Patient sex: M
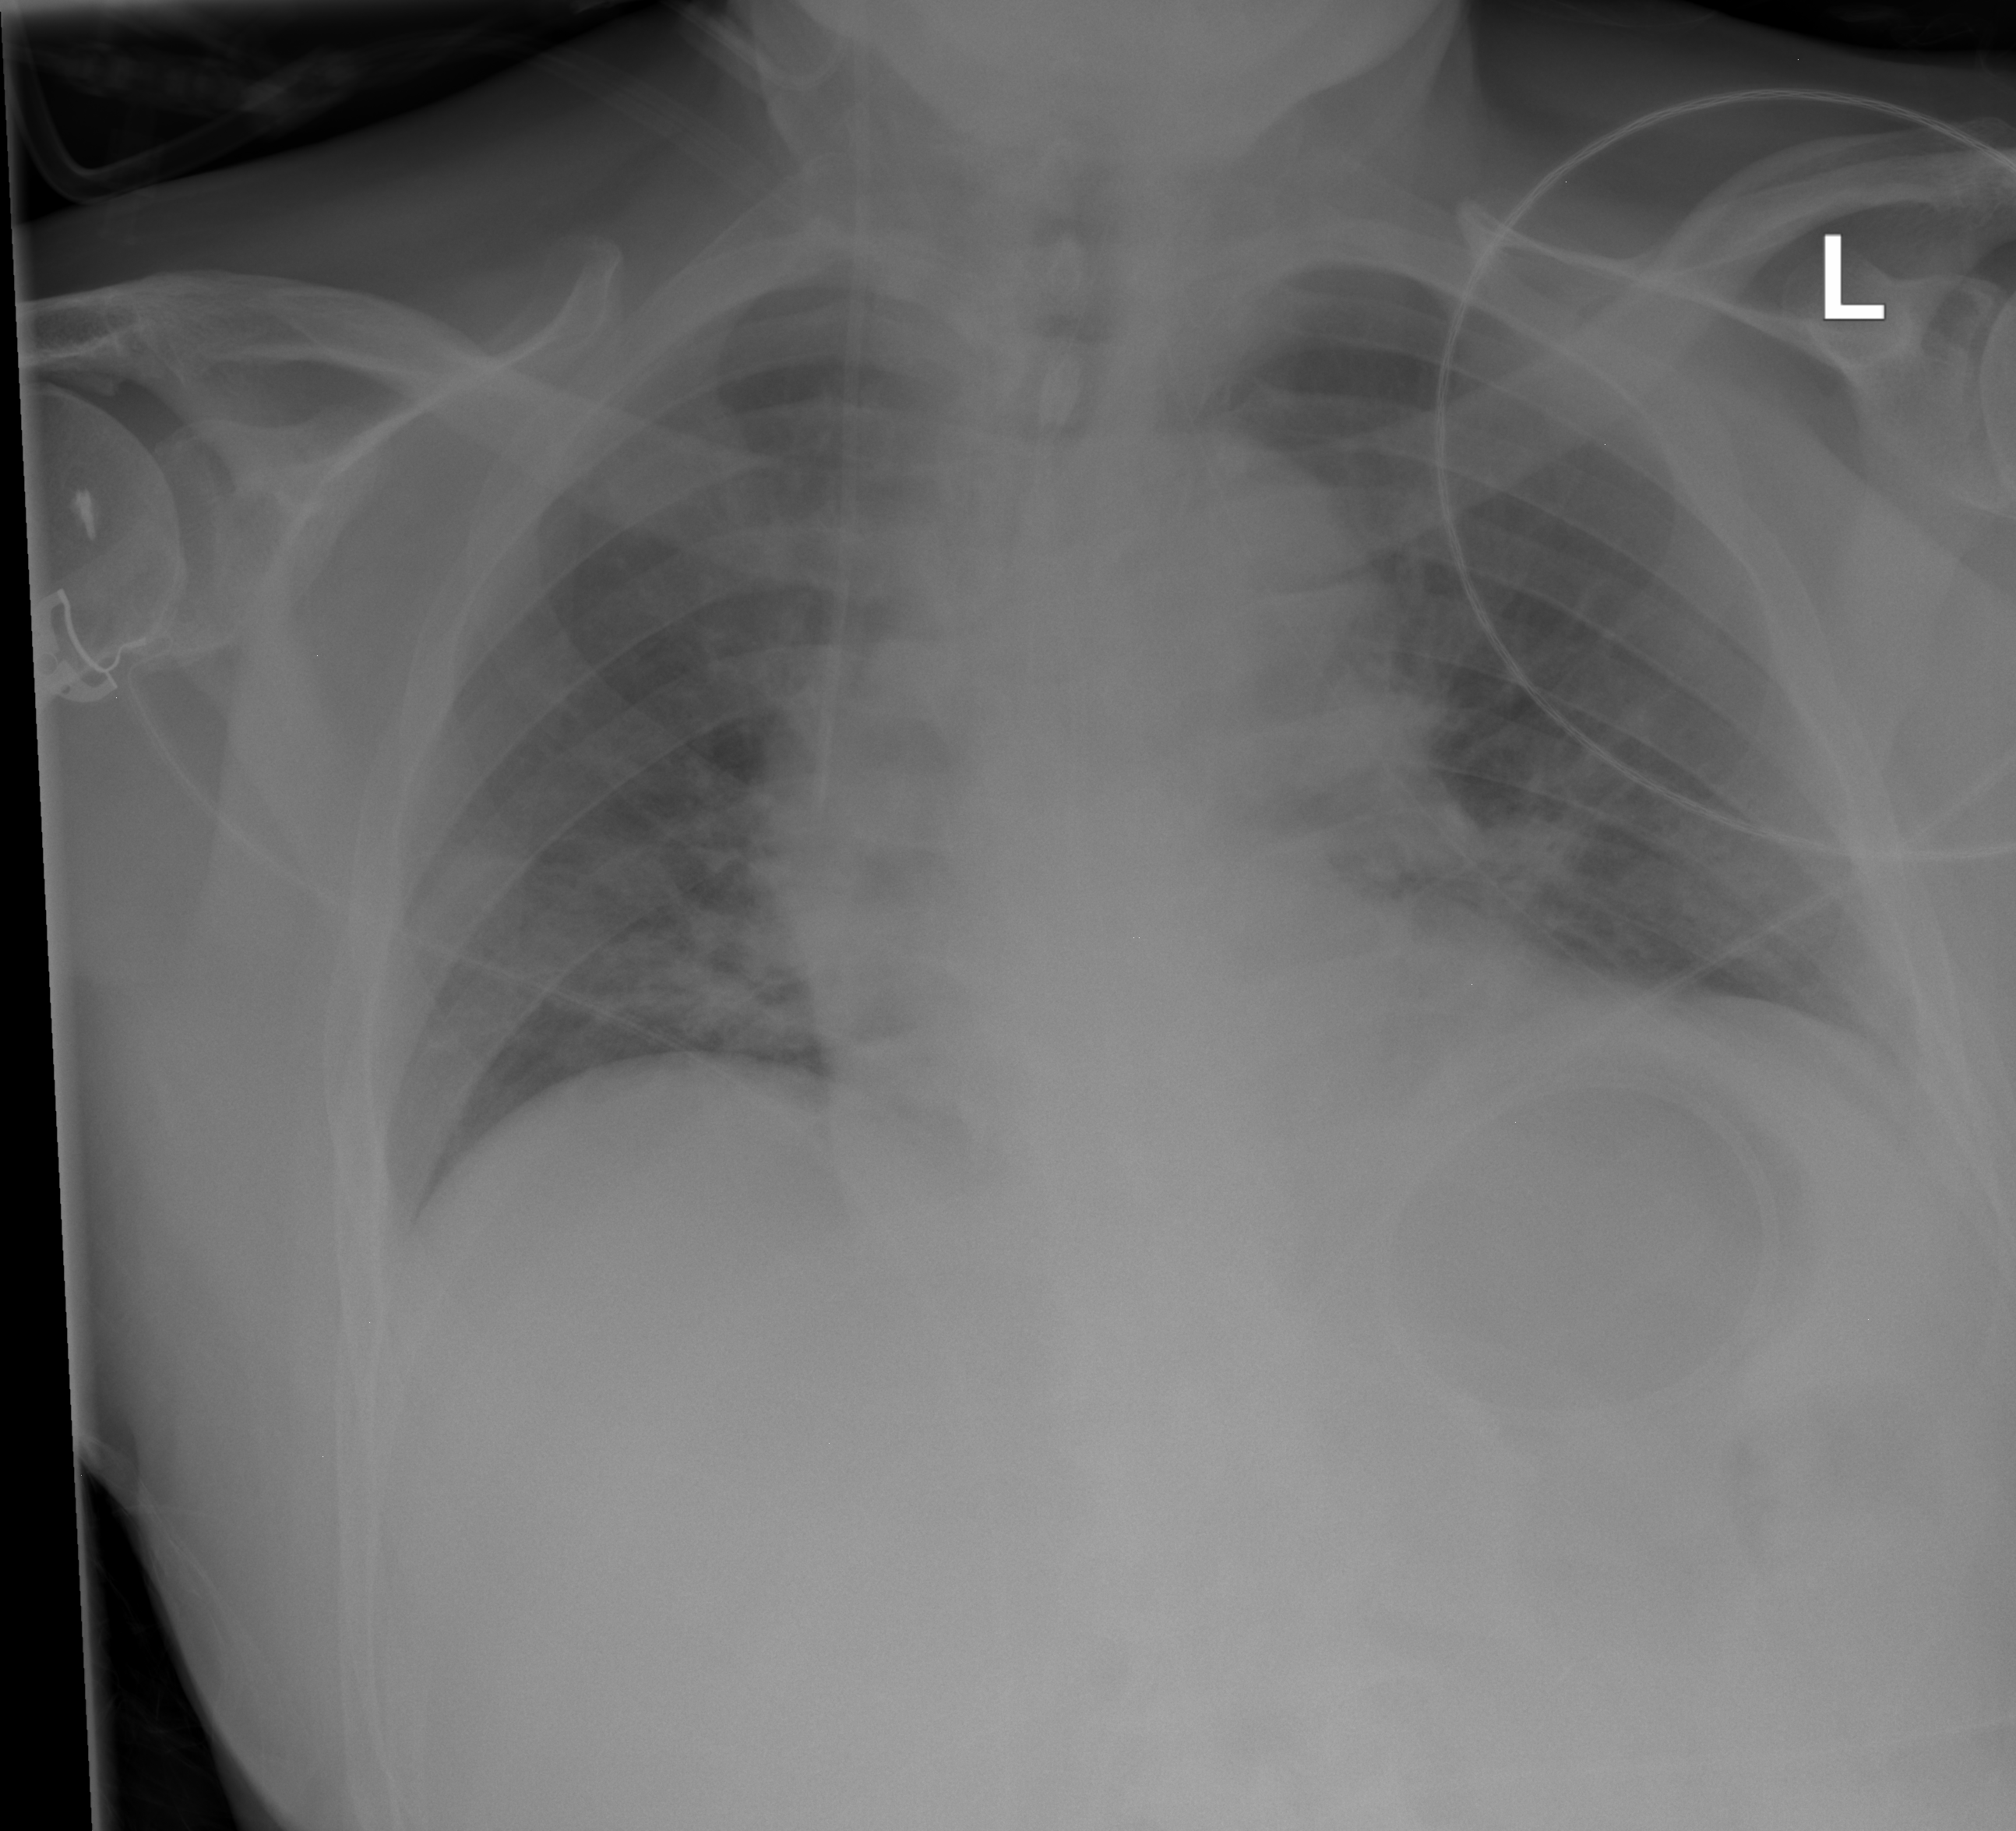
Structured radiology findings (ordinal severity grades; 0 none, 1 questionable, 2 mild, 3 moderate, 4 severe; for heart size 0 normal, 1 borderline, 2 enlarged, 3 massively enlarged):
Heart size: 2
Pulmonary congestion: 0
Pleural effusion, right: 0
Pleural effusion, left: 0
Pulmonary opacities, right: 2
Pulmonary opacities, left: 2
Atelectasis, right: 0
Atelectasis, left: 0